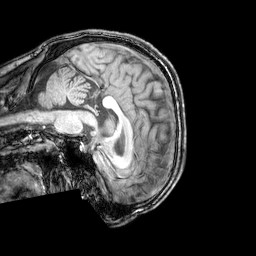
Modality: T1w
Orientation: sagittal
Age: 22
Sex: male
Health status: healthy
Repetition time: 0.081 s
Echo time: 0.037 s